Question: (Working with Qt 4.8.4)
I'd like to create a custom frame for QLineEdit. One that has been created in photoshop and I have it in three images (as it needs to stretch in width):

1. left side image
2. center streetchable image
3. right side image
I'd like to find a way to replace the look of the QTLineEdit to this, while still retaining the edit visuals look/feel inside of it. It's just the frame I'm looking t replace.
How do I go about it? If I override paintEvent nothing is visible, not even what I type, not even the blinking cursor.
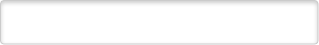
Answer: Ok. I think I nailed it:
I am setting the following stylesheet for my QLineEdit objects:
'''
this->ui->myLineEdit->setStyleSheet("border-image: url(input_bg.png) 5 5 5 5 stretch stretch;border-width: 5px 5px 5px 5px;");
'''
I am using "5" because in the image I used, a 5x5 cut of each corner encapsulates the area that doesn't stretch gracefully due to gradients within.
this makes sure that the border will work nicely when the edit control is of variable sizes.